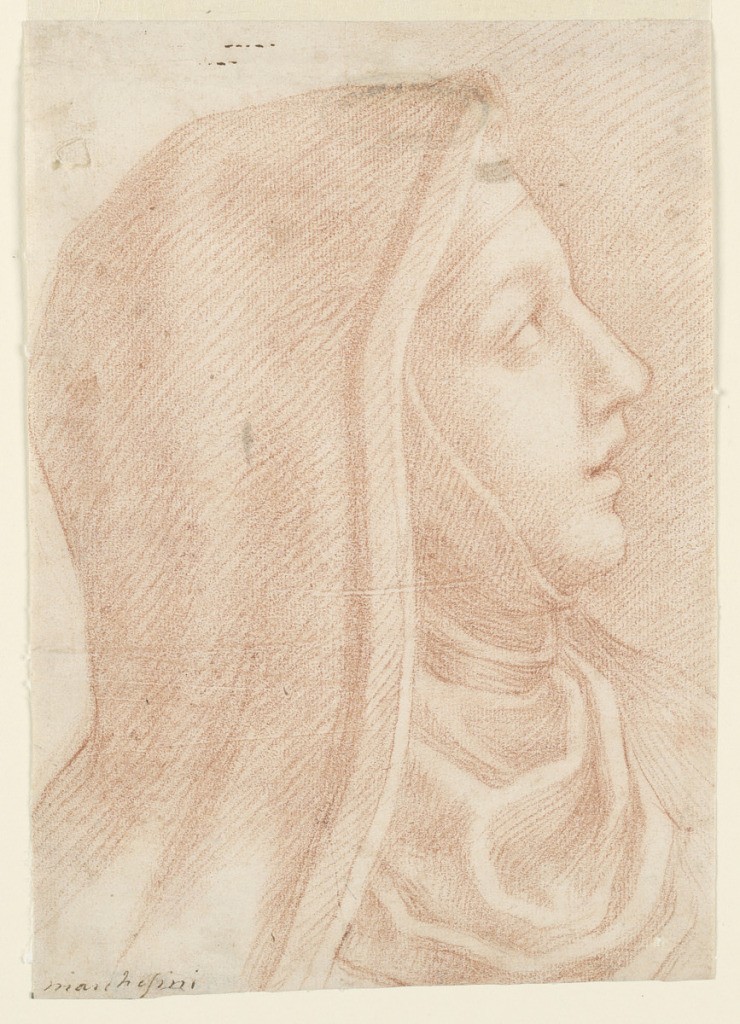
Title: Head of a Nun
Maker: Alessandro Marchesini, Italian, 1663–1738
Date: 1750–1800
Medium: Red chalk on cream paper
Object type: Drawing
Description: Head of a nun in right profile, her gaze directed upwards.